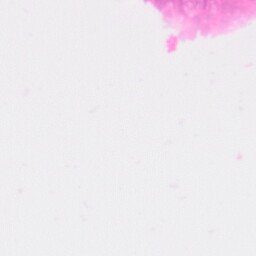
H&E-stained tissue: Colon